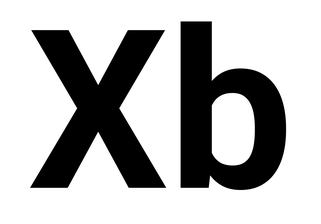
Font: Roboto_Bold